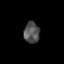
Tissue: prostate
Cell type: T cells
Senescence score: 0.3522
Nuclear area (px): 325
Mean DAPI intensity: 82.286